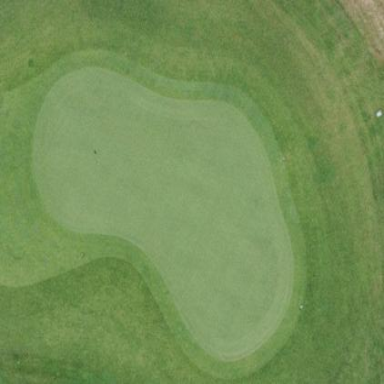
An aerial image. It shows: Golf green pitch on grass land. It is designated for the sport of golf.